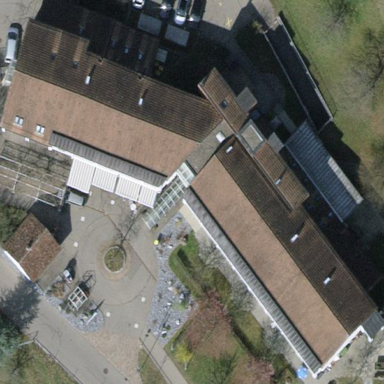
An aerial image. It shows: Nursing home building.